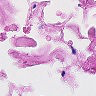
Metastatic tissue present: no